Question: I am using storyboard in my app, :
I have Button in my 'View', On click of button i want to navigate to new 'View'
But when i click on button nothing happens,
Here is my Code:
'''
- (IBAction)JoinClicked:(id)sender{
JoinWithViewController *detail_view_controller = [[JoinWithViewController alloc] initWithNibName:@"JoinWithViewController" bundle:nil];
[self.navigationController pushViewController:detail_view_controller animated:YES];
}
'''
Where i am doing mistake , please help.
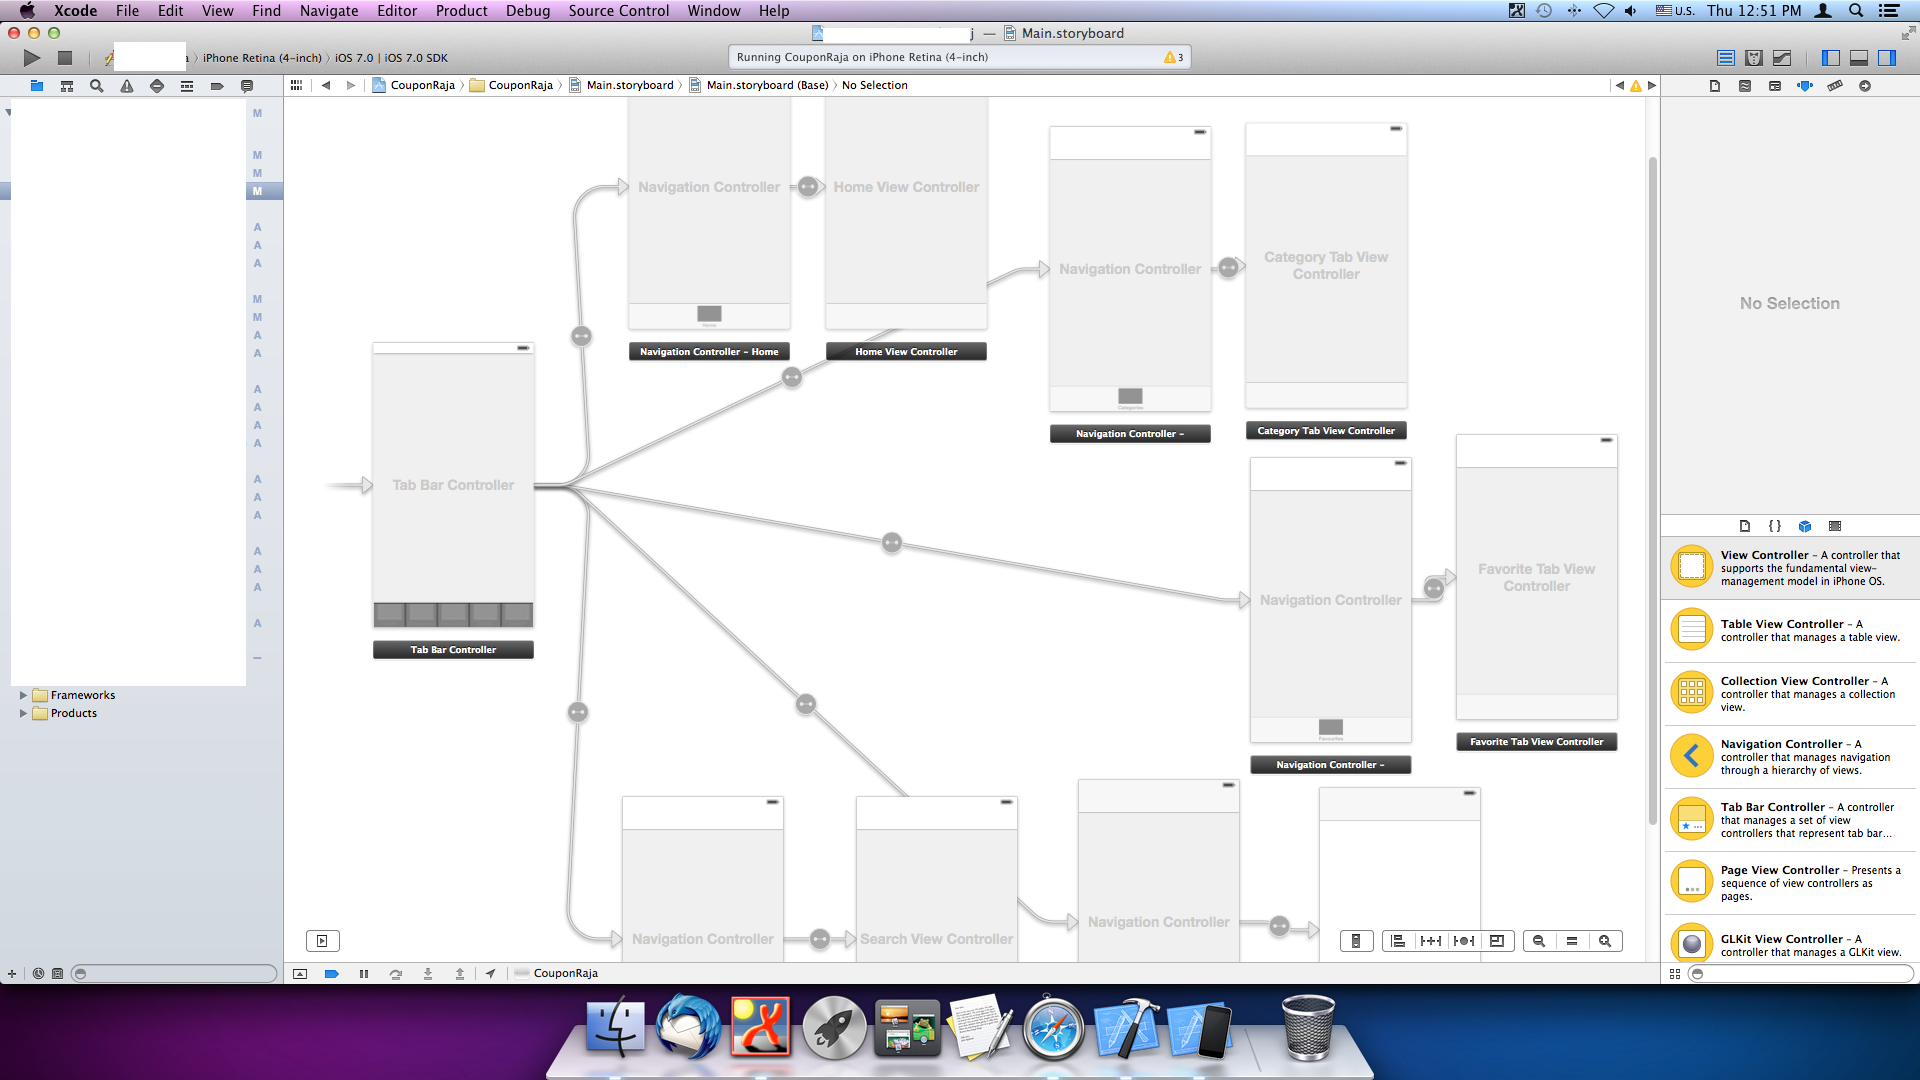
Answer: Set storyboard id of view controller in story board in identity inspector
Make a reference to your storyboard like
'''
UIStoryboard *storyboard = [UIStoryboard storyboardWithName:@"MainStoryboard" bundle:nil];
'''
then to your controller
'''
YourController *vc = [storyboard instantiateViewControllerWithIdentifier:@"YourController"];// storyboardId
[self.navigationController pushViewController:vc animated:YES];
'''
and you can also make segue and do
'''
[self performSegueWithIdentifier:@"YourSegueIdentifier" sender:sender/nil];
'''